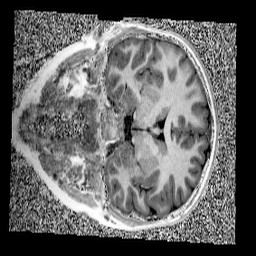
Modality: UNIT1
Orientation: coronal
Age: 9
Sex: female
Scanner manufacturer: siemens
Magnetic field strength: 3 T
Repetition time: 4 s
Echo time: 0.00299 s